Question: This is my first time doing my work with HAP, but I find a problem with 'HtmlDocument' class, I can't use it, because intellisense tells me that it is ambiguous reference, this is the picture :

I have imported the library needed it this code which are 'using HTML_Agility; using HtmlAgilityPack;' and I also add reference to its DLL file but it can't help me so much. Do you know why this happens and how to fix it?
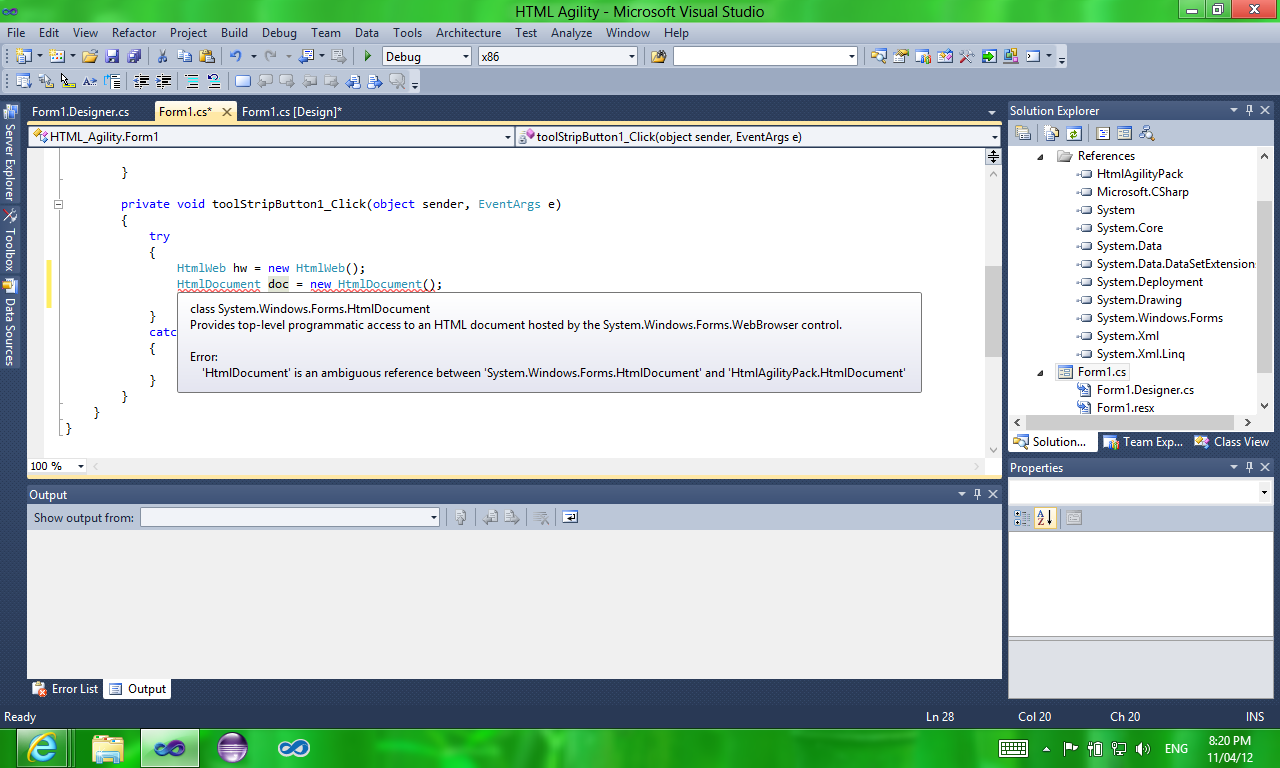
Answer: To avoid the ambiguous reference write like this:
'''
HtmlAgilityPack.HtmlDocument doc = new HtmlAgilityPack.HtmlDocument();
'''